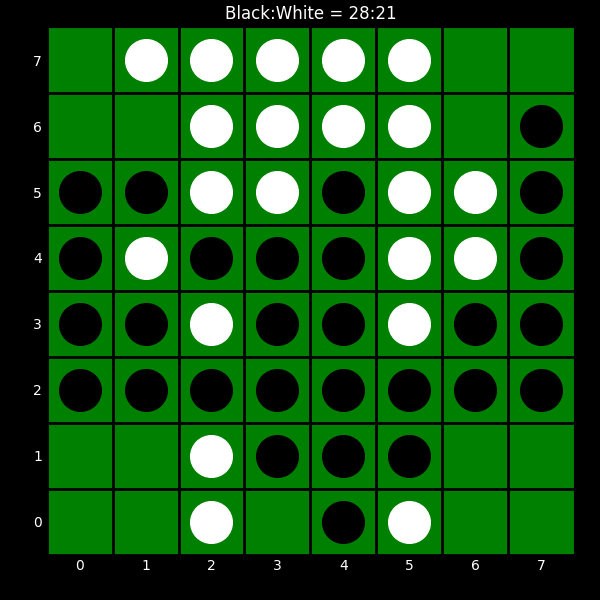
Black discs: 28
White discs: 21